Aerial crown-view tile of a tropical tree (Barro Colorado Island, Panama), acquired 20250616:
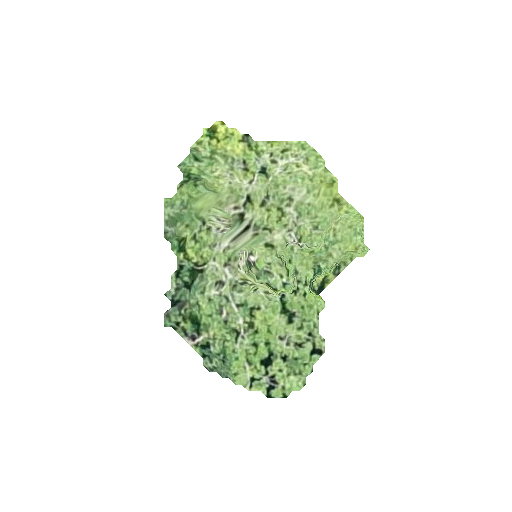
Species: Protium stevensonii
GBIF accepted scientific name: Tetragastris panamensis
Crown area: 55.66 m²